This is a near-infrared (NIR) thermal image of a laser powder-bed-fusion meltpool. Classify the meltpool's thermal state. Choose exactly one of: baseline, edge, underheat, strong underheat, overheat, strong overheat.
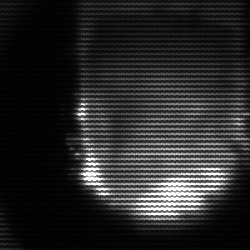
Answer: baseline